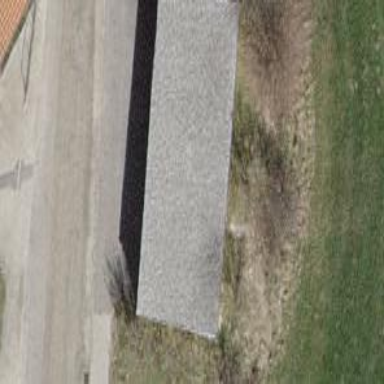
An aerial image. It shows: Garage building.